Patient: sex F, age 22
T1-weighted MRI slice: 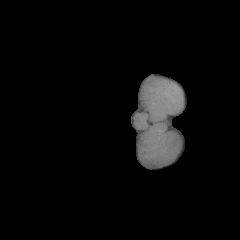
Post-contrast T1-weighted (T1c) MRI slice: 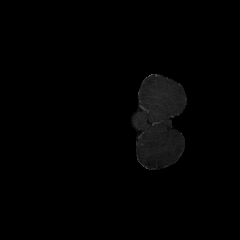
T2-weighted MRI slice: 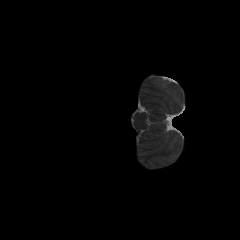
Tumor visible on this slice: no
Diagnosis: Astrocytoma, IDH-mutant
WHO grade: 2